Question: I'm making a simple TicTacToe game (computer vs user) in VHDL and the code is almost finished, but there is something that I can't figure out how to handle it.
Overall there are three main modules, computer move based on the current grid, grid status that takes in which cell to be filled either by computer or by user, a main module that retrieves the grid from the grid module and handle these components as well as the user move.
So, in this main module, I have a Component that sends the move (either by computer or user) to the grid module and in return updates its current grid Signal in this main module, then the second component (computer move) takes in the grid status (which is the Signal) and make a move based on that. Therefore, this also needs to get sent to the grid module for it to be updated. However, this doesn't really work in action when it comes to functioning in this order.
In a nutshell, my question is, how may I go about updating this main Signal in the order of the Components execution or more generally, how may I have a Signal be updated by a Component that needs to become the input of another Component respectively?
Thanks for your help.
Here is part of the main module code
'''
ENTITY currentstate IS
PORT (to_occupy_cell : IN TO_SELECT; --user choice
start : IN STD_LOGIC; --initialize the grid
by_user : IN STD_LOGIC; --how to fill the grid (X or O)
difficulty : IN STD_LOGIC; --difficulty
winner_state : OUT INTEGER RANGE 0 to 2; --who is the winner?
currentgrid : OUT GRID (1 TO 3, 1 TO 3)); --outputs status of the grid after compmove to be displayed
END currentstate;
---------------------------------
ARCHITECTURE statearch OF currentstate IS
SIGNAL comp_occupy : TO_SELECT;
SIGNAL grid_status : GRID (1 TO 3, 1 TO 3);
COMPONENT grid IS -------saves the grid status
PORT (to_occupy_cell : IN TO_SELECT; start : IN STD_LOGIC; by_user : IN STD_LOGIC; currentgrid : OUT GRID (1 TO 3, 1 TO 3));
END COMPONENT;
COMPONENT compmove IS
PORT (current : IN GRID (1 TO 3, 1 TO 3); dif : IN STD_LOGIC; compsel : OUT TO_SELECT);
END COMPONENT;
BEGIN
U1: grid PORT MAP (to_occupy_cell, start, by_user ,grid_status);
U2: compmove PORT MAP (grid_status, difficulty, comp_occupy);
'''
Here is the grid module
'''
ENTITY grid IS
PORT (to_occupy_cell : IN TO_SELECT; --user choice
start : IN STD_LOGIC; --initialize the grid
by_user : IN STD_LOGIC; --how to fill the grid ( X or O)
currentgrid : OUT GRID (1 TO 3, 1 TO 3)); --outputs status of the grid after compmove to be displayed
END grid;
---------------------------------
ARCHITECTURE gridstatus OF grid IS
BEGIN
PROCESS (to_occupy_cell, start)
VARIABLE temp_grid : GRID (1 TO 3, 1 TO 3);
BEGIN
IF (start = '1' AND start'EVENT) THEN
temp_grid := (others => (others=>0));
END IF;
IF (by_user = '1') THEN
temp_grid(to_occupy_cell(0), to_occupy_cell(1)) := 1;
ELSIF (by_user = '0') THEN
temp_grid(to_occupy_cell(0), to_occupy_cell(1)) := 2;
END IF;
currentgrid <= temp_grid;
END PROCESS;
END gridstatus;
'''
And entity of the computer move module
'''
---------------------------------
ENTITY compmove IS
PORT(current : IN GRID (1 TO 3, 1 TO 3); --takes in the grid status
dif : IN STD_LOGIC; --difficulty
compsel : OUT TO_SELECT);
END compmove;
---------------------------------
'''
So, what happens is that, the Signal grid_status should automatically be updated first by the user move and then when it is updated it gets piped into the 'compmove' module for the computer to decide which cell to fill. Afterwards, the grid_status should get updated again. Also, '1' is the user move, '2' is the computer move in the grid.
Hope this clears what I'm after.
(image referenced from <URL>

Thanks to the help of David and fru1tbat I could actually get it to work! Turns out I had missed making compmove sensitive to grid_status.
However, now it is only working for the first round but not the second round if the user selects another cell. Below are the updated codes:
Main module (currentstate)
'''
ENTITY currentstate IS
PORT (to_occupy_cell : IN TO_SELECT; --user choice
start : IN STD_LOGIC; --initialize the grid
by_user : IN STD_LOGIC; --how to fill the grid ( X or O)
difficulty : IN STD_LOGIC; --difficulty
winner_state : OUT INTEGER RANGE 0 to 2); --who is the winner?
END currentstate;
---------------------------------
ARCHITECTURE statearch OF currentstate IS
SIGNAL occupy_to_grid : TO_SELECT;
SIGNAL comp_occupy : TO_SELECT;
SIGNAL user_move : STD_LOGIC;
SIGNAL grid_status : GRID (1 TO 3, 1 TO 3);
COMPONENT grid_ IS -------saves the grid status
PORT (to_occupy_cell : IN TO_SELECT; start : IN STD_LOGIC; by_user : IN STD_LOGIC; currentgrid : OUT GRID (1 TO 3, 1 TO 3));
END COMPONENT;
COMPONENT compmove IS
PORT (current : IN GRID (1 TO 3, 1 TO 3); by_user : IN STD_LOGIC; dif : IN STD_LOGIC; compsel : OUT TO_SELECT);
END COMPONENT;
BEGIN
U1: grid_ PORT MAP (occupy_to_grid, start, user_move,grid_status);
U2: compmove PORT MAP (grid_status, user_move, difficulty, comp_occupy);
PROCESS(comp_occupy, to_occupy_cell)
BEGIN
IF to_occupy_cell'EVENT THEN
occupy_to_grid <= to_occupy_cell;
user_move <= by_user;
END IF;
IF comp_occupy'EVENT THEN
occupy_to_grid <= comp_occupy;
user_move <= '0';
END IF;
END PROCESS;
END statearch;
'''
The grid_ module
'''
ENTITY grid_ IS
PORT (to_occupy_cell : IN TO_SELECT; --user choice
start : IN STD_LOGIC; --initialize the grid
by_user : IN STD_LOGIC; --how to fill the grid ( X or O)
currentgrid : OUT GRID (1 TO 3, 1 TO 3)); --outputs status of the grid after compmove to be displayed
END grid_;
---------------------------------
ARCHITECTURE gridstatus OF grid_ IS
BEGIN
PROCESS (to_occupy_cell, start)
VARIABLE temp_grid : GRID (1 TO 3, 1 TO 3);
BEGIN
IF (start = '1' AND start'EVENT) THEN
temp_grid := (others => (others=>0));
END IF;
IF (by_user = '1') THEN
temp_grid(to_occupy_cell(0), to_occupy_cell(1)) := 1;
ELSIF (by_user = '0') THEN
temp_grid(to_occupy_cell(0), to_occupy_cell(1)) := 2;
END IF;
currentgrid <= temp_grid;
END PROCESS;
END gridstatus;
'''
Initial part of compmove
'''
ENTITY compmove IS
PORT(current : IN GRID (1 TO 3, 1 TO 3); --takes in the grid status
by_user : IN STD_LOGIC; --to only gets triggered when user selects a cell
dif : IN STD_LOGIC; --difficulty
compsel : OUT TO_SELECT);
END compmove;
---------------------------------
ARCHITECTURE comparch OF compmove IS
BEGIN
PROCESS(by_user, current)
VARIABLE tempsel : TO_SELECT := (0,0);
VARIABLE occ_count : INTEGER := 0;
VARIABLE unocc : INTEGER := 0;
BEGIN
IF (dif = '0' AND current'EVENT AND by_user = '1') THEN
--------------bunch of codes here
'''
It is almost there, I believe just a small change perhaps in the sensitivity list of compmove would do the trick for it to retrieve the updated grid_status correspondingly, because currently after the first round it doesn't take in the updated grid_status and comp_occupy remains unchanged!
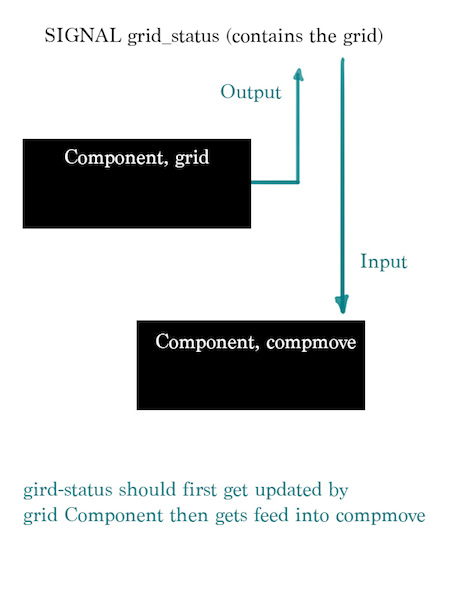
Answer: Your process that writes to the 'grid_status' signal only accepts input from the user ('comp_occupy' doesn't connect to anything in your main module) so how can the computer update the grid with its move? What you seem to need is an input (or set of inputs) to the 'grid' module that connects to 'comp_occupy', and a modified process in 'gridstatus' which monitors both players and updates the grid from either source.
On further consideration, I realize your intent may be to have a single input to the 'grid' module which adds a move for either player. You appear to want to use events on 'by_user' to update the grid, but I don't see the logic that switches 'by_user' to create the sequence. You seem to need something like (in your main component):
'''
process (to_occupy_cell, comp_occupy)
begin
if by_user = '1' then
occupy_to_grid <= to_occupy_grid;
else
occupy_to_grid <= comp_occupy;
end if;
by_user <= not by_user; -- on input from either source, alternate user for next input
end process;
'''
Then map 'occupy_to_grid' to 'grid' instead of 'to_occupy_cell'. This assumes that the new value of both 'occupy' signals is assigned on the same delta (or else 'by_user' will flip back and forth unexpectedly), so if that's not the case, you will need to modify accordingly.
Let me know if this is close to what you're looking for.